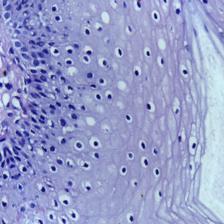
Diagnosis: Normal